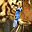
Label: 1